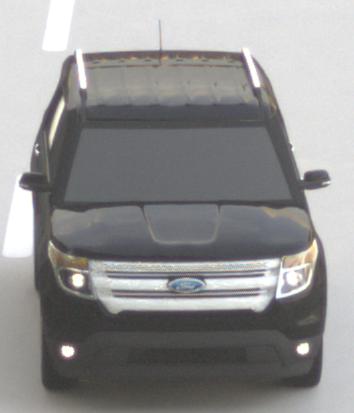
Make: Ford
Model: Explorer
Detailed model: Gen. 5
Model produced from: 2010
Model produced until: 2019
Doors: 5
Color: black
Road condition: dry road
Daytime: sunrise or sunset
Contrast: medium contrast